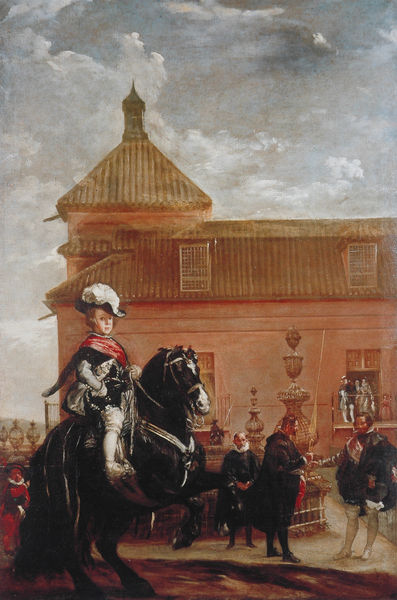
Titel: Prinz Baltasar Carlos mit dem Conde Duque de Olivares in der Reitschule
Künstler: Diego Rodríguez de Silva y Velázquez
Standort: London
Institution: His Grace the Duke of Westminster
Schlagwörter: feder, gemälde, himmel, mann, schatten, weiß, wolken, menschen, stadt, fenster, frankreich, grau, hut, männer, orange, schwarz, tür, dach, gebäude, haus, rot, schloss, tuch, zaun, alt, barock, federn, hände, gitter, kirche, kostüm, pose, adel, kind, blässe, england, renaissance, brunnen, handel, kinder, pferd, pferde, reiter, turm, skulptur, blesse, federbusch, federhut, hufe, rappe, reiten, schärpe, zaumzeug, balkon, infant, spanien, zuschauer, farbe, platz, soldaten, herrschaften, spitz, robe, junge, strümpfe, eingang, stolz, knabe, palast, uniform, soldat, degen, scherpe, rüstung, barett, kavallerie, ross, strumpfhose, krieger, prinz, tempel, übergabe, velazquez, begrüßung, edelmann, halskragen, sporen, roben, standbild, bezahlen, aufbäumen, aufgebäumt, dack, weisse, händeschütteln, thronfolger, steigendes pferd, balthasar, balthasar carlos, carlos, madrid, marshall, saülen, reiterbildnis, feer, steigt, reitschule